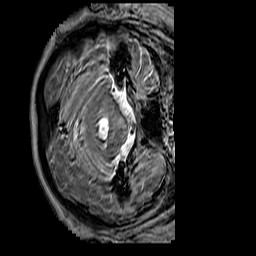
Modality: T2w
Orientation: axial
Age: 44
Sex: female
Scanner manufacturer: siemens
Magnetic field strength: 3 T
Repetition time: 3.2 s
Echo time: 0.212 s